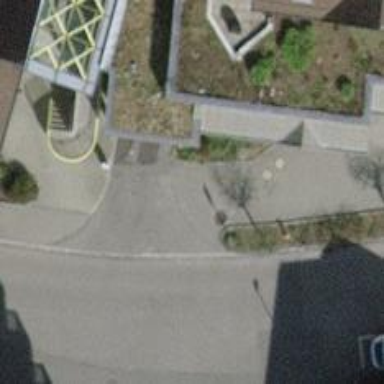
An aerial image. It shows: Parking entrance.